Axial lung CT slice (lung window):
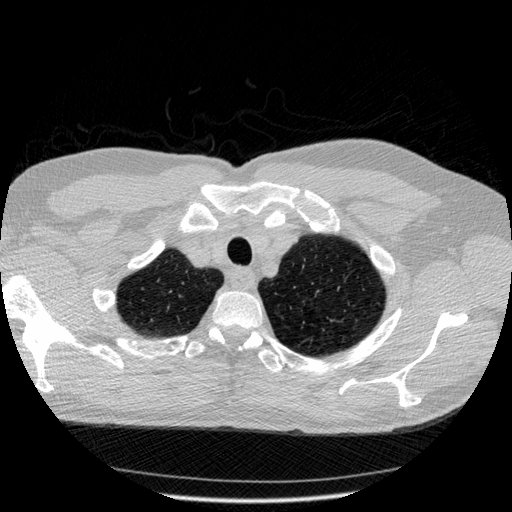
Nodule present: no